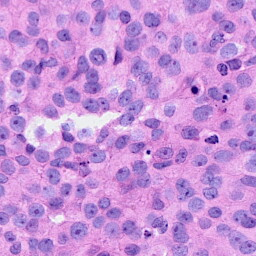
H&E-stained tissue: Breast